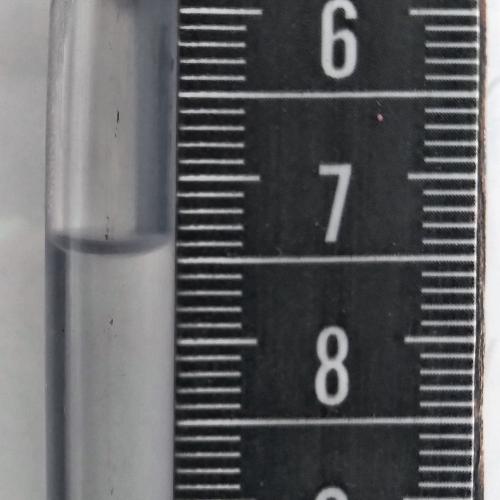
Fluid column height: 7.4 cm